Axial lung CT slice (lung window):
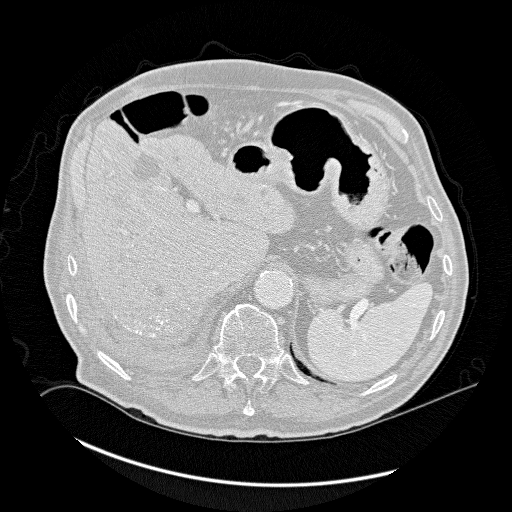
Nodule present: no